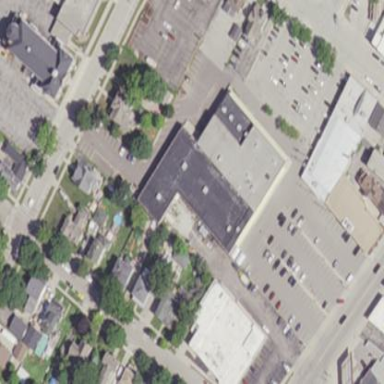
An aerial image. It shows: Hardware shop located within building.